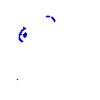
Particle: kaon